Interaction volume radius: 5 \u00c5
Interaction volume height: 30 \u00c5
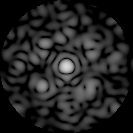
Disorder parameter: 0.6659